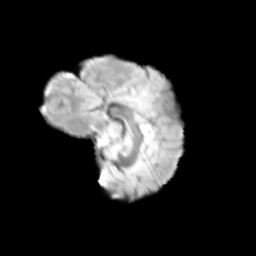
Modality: T2w
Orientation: sagittal
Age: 12
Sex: male
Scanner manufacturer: siemens
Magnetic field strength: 3 T
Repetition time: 3.8 s
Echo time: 0.07 s